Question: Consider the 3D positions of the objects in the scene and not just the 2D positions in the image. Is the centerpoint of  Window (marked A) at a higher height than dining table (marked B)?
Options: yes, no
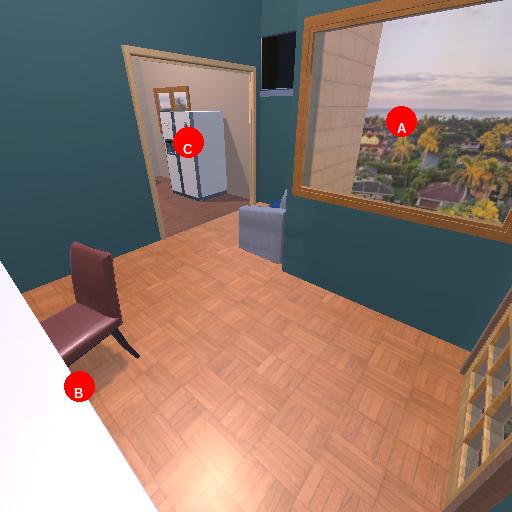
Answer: yes